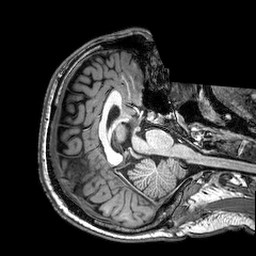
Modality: T1w
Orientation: axial
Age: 31
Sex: male
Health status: healthy
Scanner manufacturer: philips
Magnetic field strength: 3 T